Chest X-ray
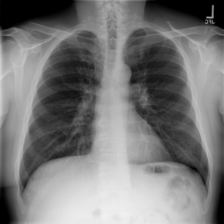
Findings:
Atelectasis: negative
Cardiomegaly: negative
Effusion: negative
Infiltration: negative
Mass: negative
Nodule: negative
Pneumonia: negative
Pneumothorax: negative
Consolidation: negative
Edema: negative
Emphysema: negative
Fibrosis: negative
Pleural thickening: negative
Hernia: negative